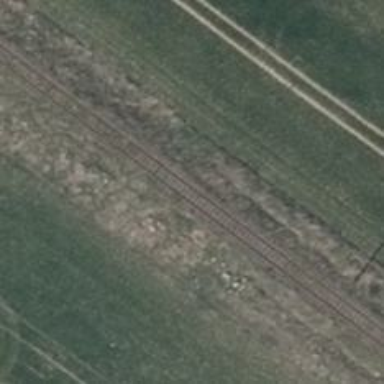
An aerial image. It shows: Railway signal.